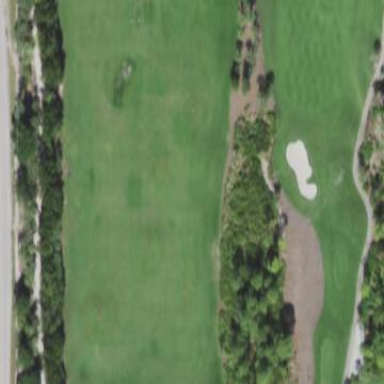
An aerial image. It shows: Golf driving range located on leisure land pitch.